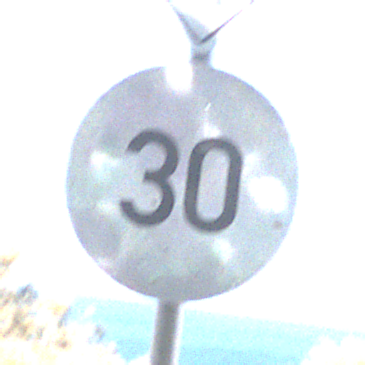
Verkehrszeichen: Geschwindigkeit30
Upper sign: EndeVorfahrtsstrasse
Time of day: MorningAfternoon
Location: Outdoor (Nature)
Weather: Clear
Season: NotSpecified
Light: Natural